Question: I have a Navigation Controller with a 'UITableViewController' that I'm allowing the user to re-order the cells. Let's say the User ends up setting the Cells as shown in 'RootViewController' (Picture Below).
As you can see 'indexPath.row':0 points to Scene 4
'indexPath.row':1 points to Scene 2
'indexPath.row':2 points to Scene 3
'indexPath.row':3 points to Scene 7
'indexPath.row':4 points to Scene 1
Question: Now when the User taps the Next Button on the Navigation Bar of 'RootViewController', I would like the scenes to somehow rearrange themselves and the stack becomes:
Scene 4 will appear first with Next Button that pushes Scene 2.
At Scene 2, the Next Button pushes Scene 3.
At Scene 3, the Next Button pushes Scene 7.
At Scene 7, the Next Button pushes Scene 1.
And when the User hits the back button, Scenes pop in the same order: Scene1 to Scene 7 to Scene 3 to Scene 2 to Scene 4 and finally back to the 'RootViewController'
I'm using Storyboard with Xcode 4.6.3. Designing for iOS6.
Thank you!

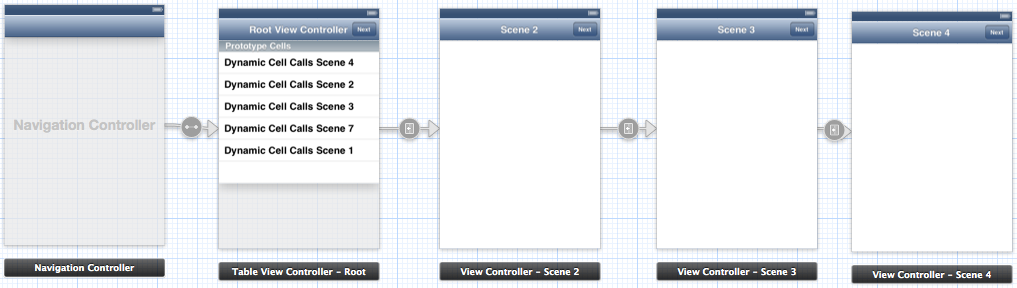
Answer: Instead of using Storyboard, you can always use Objective-C to do the logic.
Make use of '[self pushViewController:vc];' and '[self popViewController:vc];' ( or even '[self popToRootViewController:animated:];' ), you can arrange the view controllers in the logic you decided.
By default, 'UINavigationController' will handle "return path" once you pushed the view controllers to it.